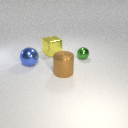
large yellow metal cube behind large blue metal sphere